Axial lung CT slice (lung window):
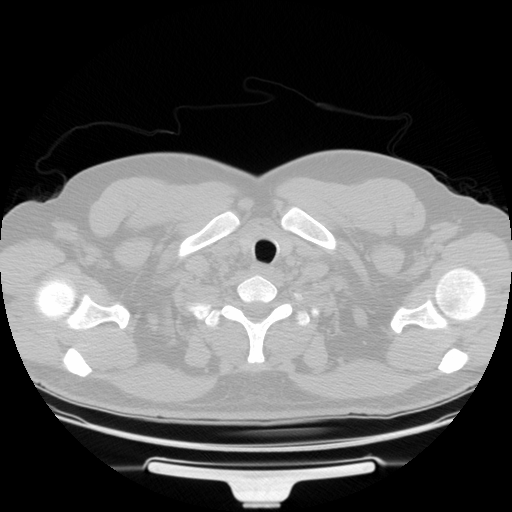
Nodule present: no